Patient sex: F
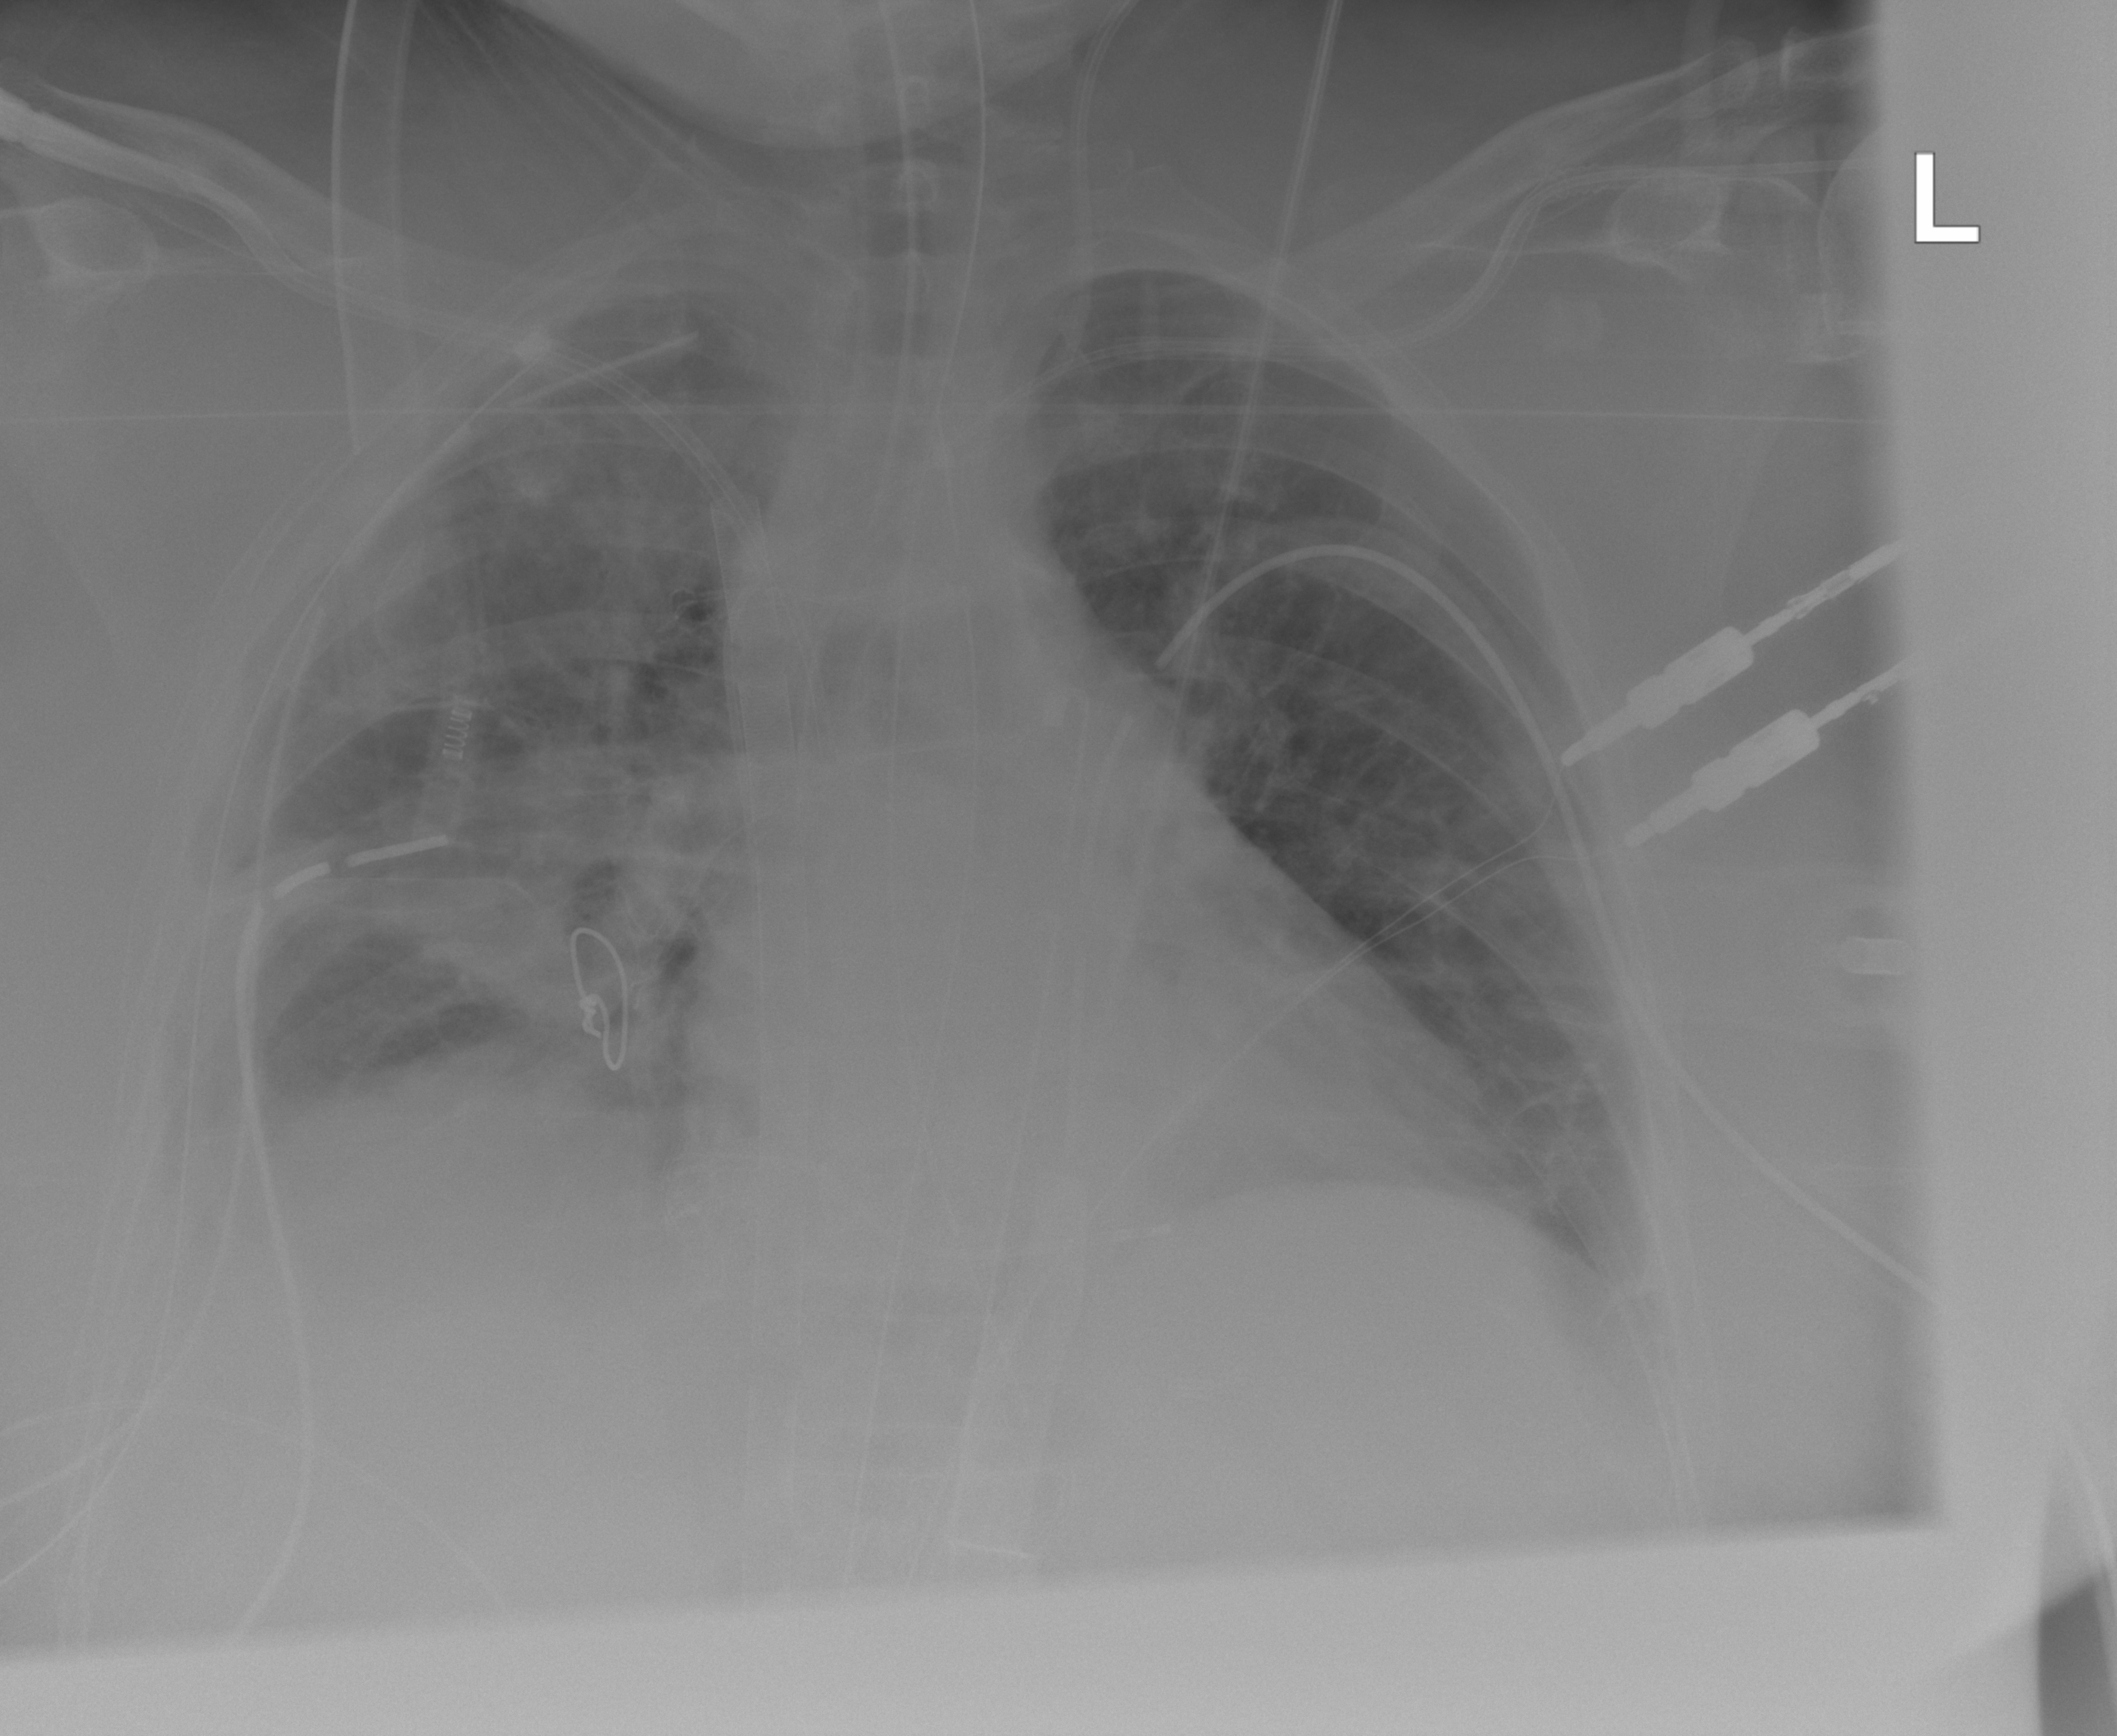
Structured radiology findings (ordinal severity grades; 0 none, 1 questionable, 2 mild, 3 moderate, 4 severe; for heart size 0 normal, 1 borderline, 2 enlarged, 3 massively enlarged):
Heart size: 1
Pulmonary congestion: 0
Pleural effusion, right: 2
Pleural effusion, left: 0
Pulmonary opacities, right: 3
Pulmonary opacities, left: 0
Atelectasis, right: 2
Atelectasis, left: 2